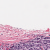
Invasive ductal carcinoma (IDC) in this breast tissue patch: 1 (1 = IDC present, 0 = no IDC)